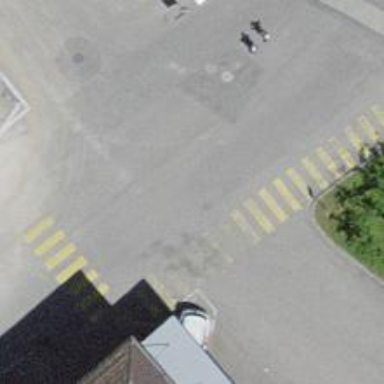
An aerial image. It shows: Uncontrolled zebra crossing on the road.